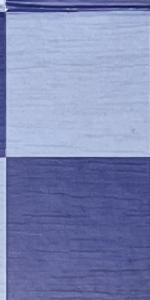
Label: Empty